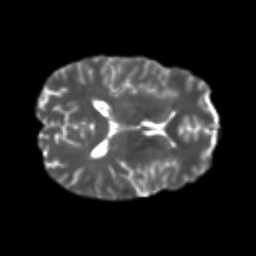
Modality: T2w
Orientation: axial
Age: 23
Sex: male
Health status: healthy
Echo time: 0.074 s